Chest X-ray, PA view. Patient: 25 years old, sex F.
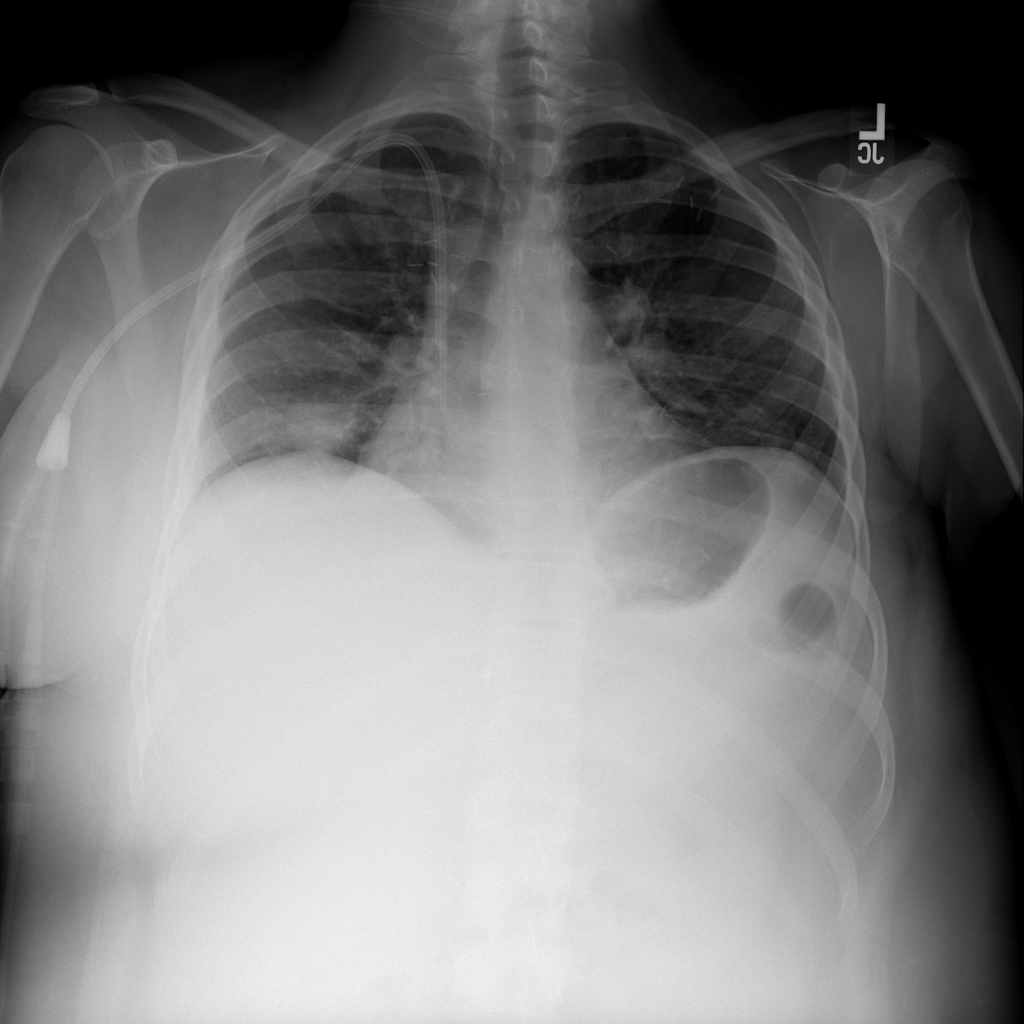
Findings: Nodule